Question: I am trying to import this <URL> project into Android Studio.
It's an Eclipse project which means that to import it into Android Studio it needs to be exported from Eclipse with the Generate Gradle Build files option.
The project has as dependency Google Play services. I have imported the Google Play Sevices source code from the SDK as another Eclipse project.
The issue is that when I try to export the main project, Eclipse complains that it cannot find the Google Play Services project, even though the project is open in Eclipse. See the image below.

I have to mention that both of the projects are compiling and that I am using the Windows version of Eclipse.
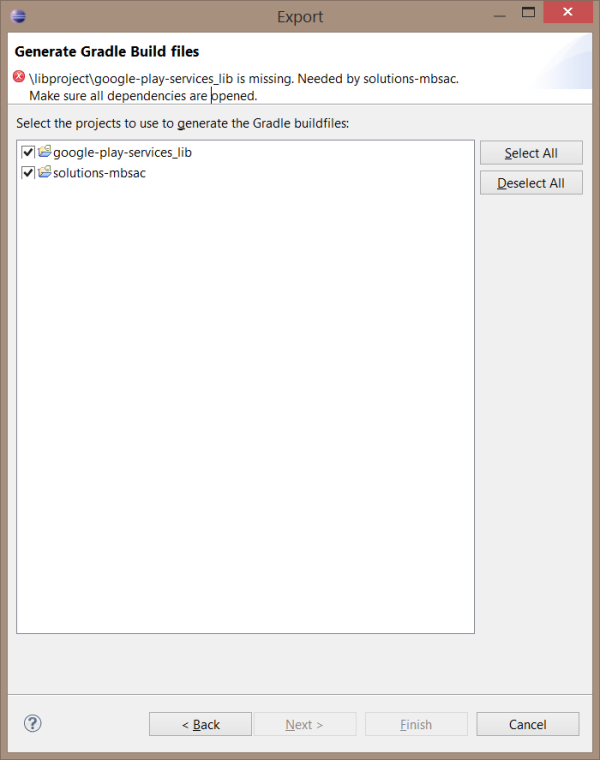
Answer: I managed to export the project from eclipse. The issue was that the google-play-services_lib project was not located in the same workspace as the solutions-mbsac project. Once I moved it to the same workspace the export worked.
To import it into Android Studio I still had to modify the generated gradle.build files a bit and to update to the latest gradle.
The Eclipse export generates paths for the source files, but it generates them with '\'. This causes the import into Android Studio to fail. The '\' need to be replaced with '/'.
To update to the latest gradle I just replaced the dependencies in the gradle.build file and replaced the gradle-wrapper files with other files generated by Android Studio.
After making all these changes the project imported successfully into Android Studio.